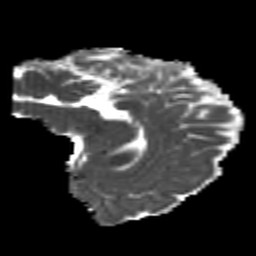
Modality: MD
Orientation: sagittal
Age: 20
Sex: female
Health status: healthy
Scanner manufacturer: philips
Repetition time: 7.385 s
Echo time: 0.08599 s